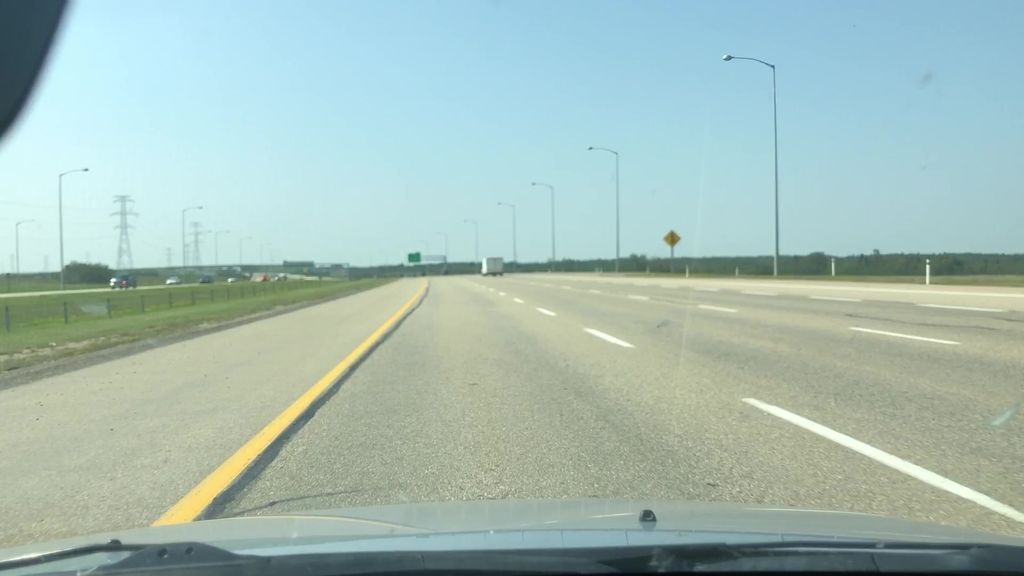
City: edmonton